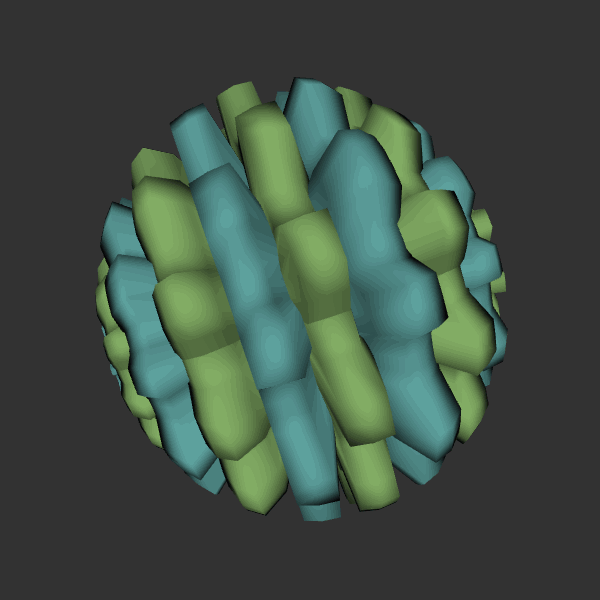
Background: dark